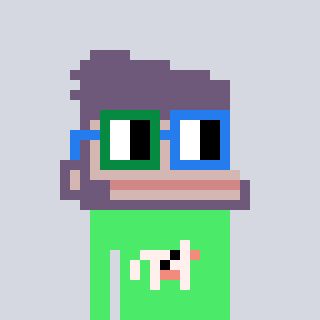
a pixel art character with square green and blue glasses, a ape-shaped head and a teal-colored body on a cool background